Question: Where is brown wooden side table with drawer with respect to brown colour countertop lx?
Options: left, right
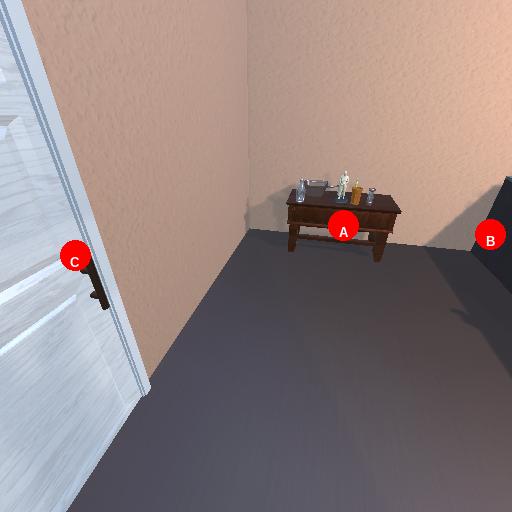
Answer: left